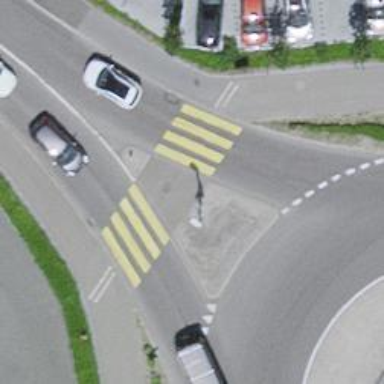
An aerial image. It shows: Uncontrolled zebra crossing with central island.